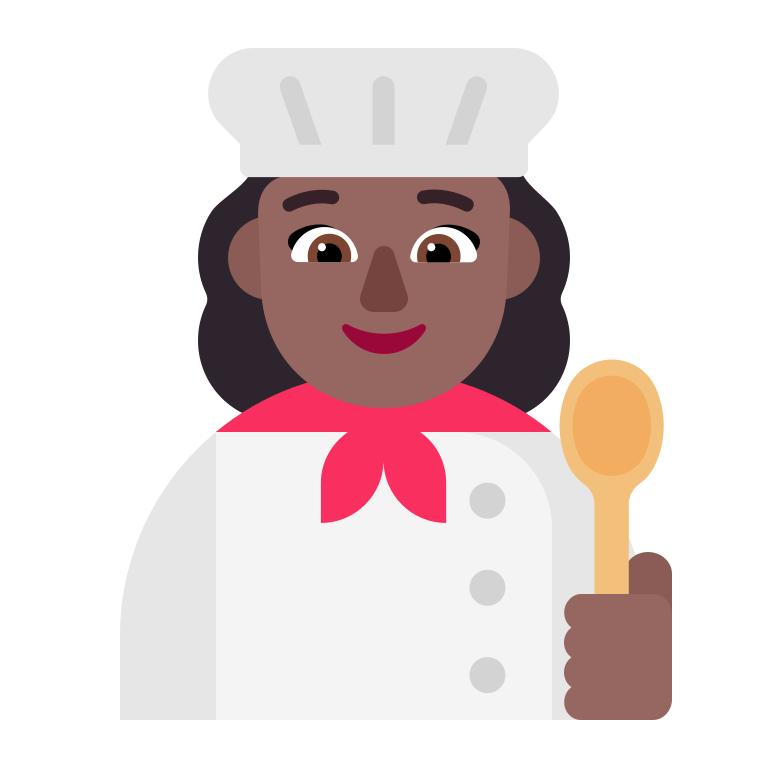
woman cook flat  dark